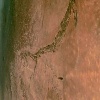
Label: land